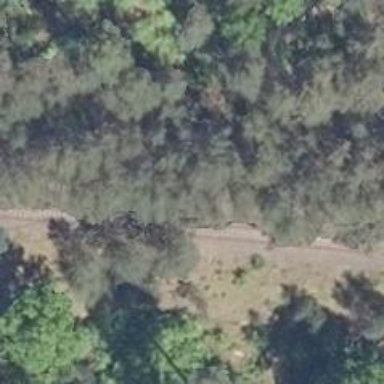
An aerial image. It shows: Disused railway with one track.